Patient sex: M
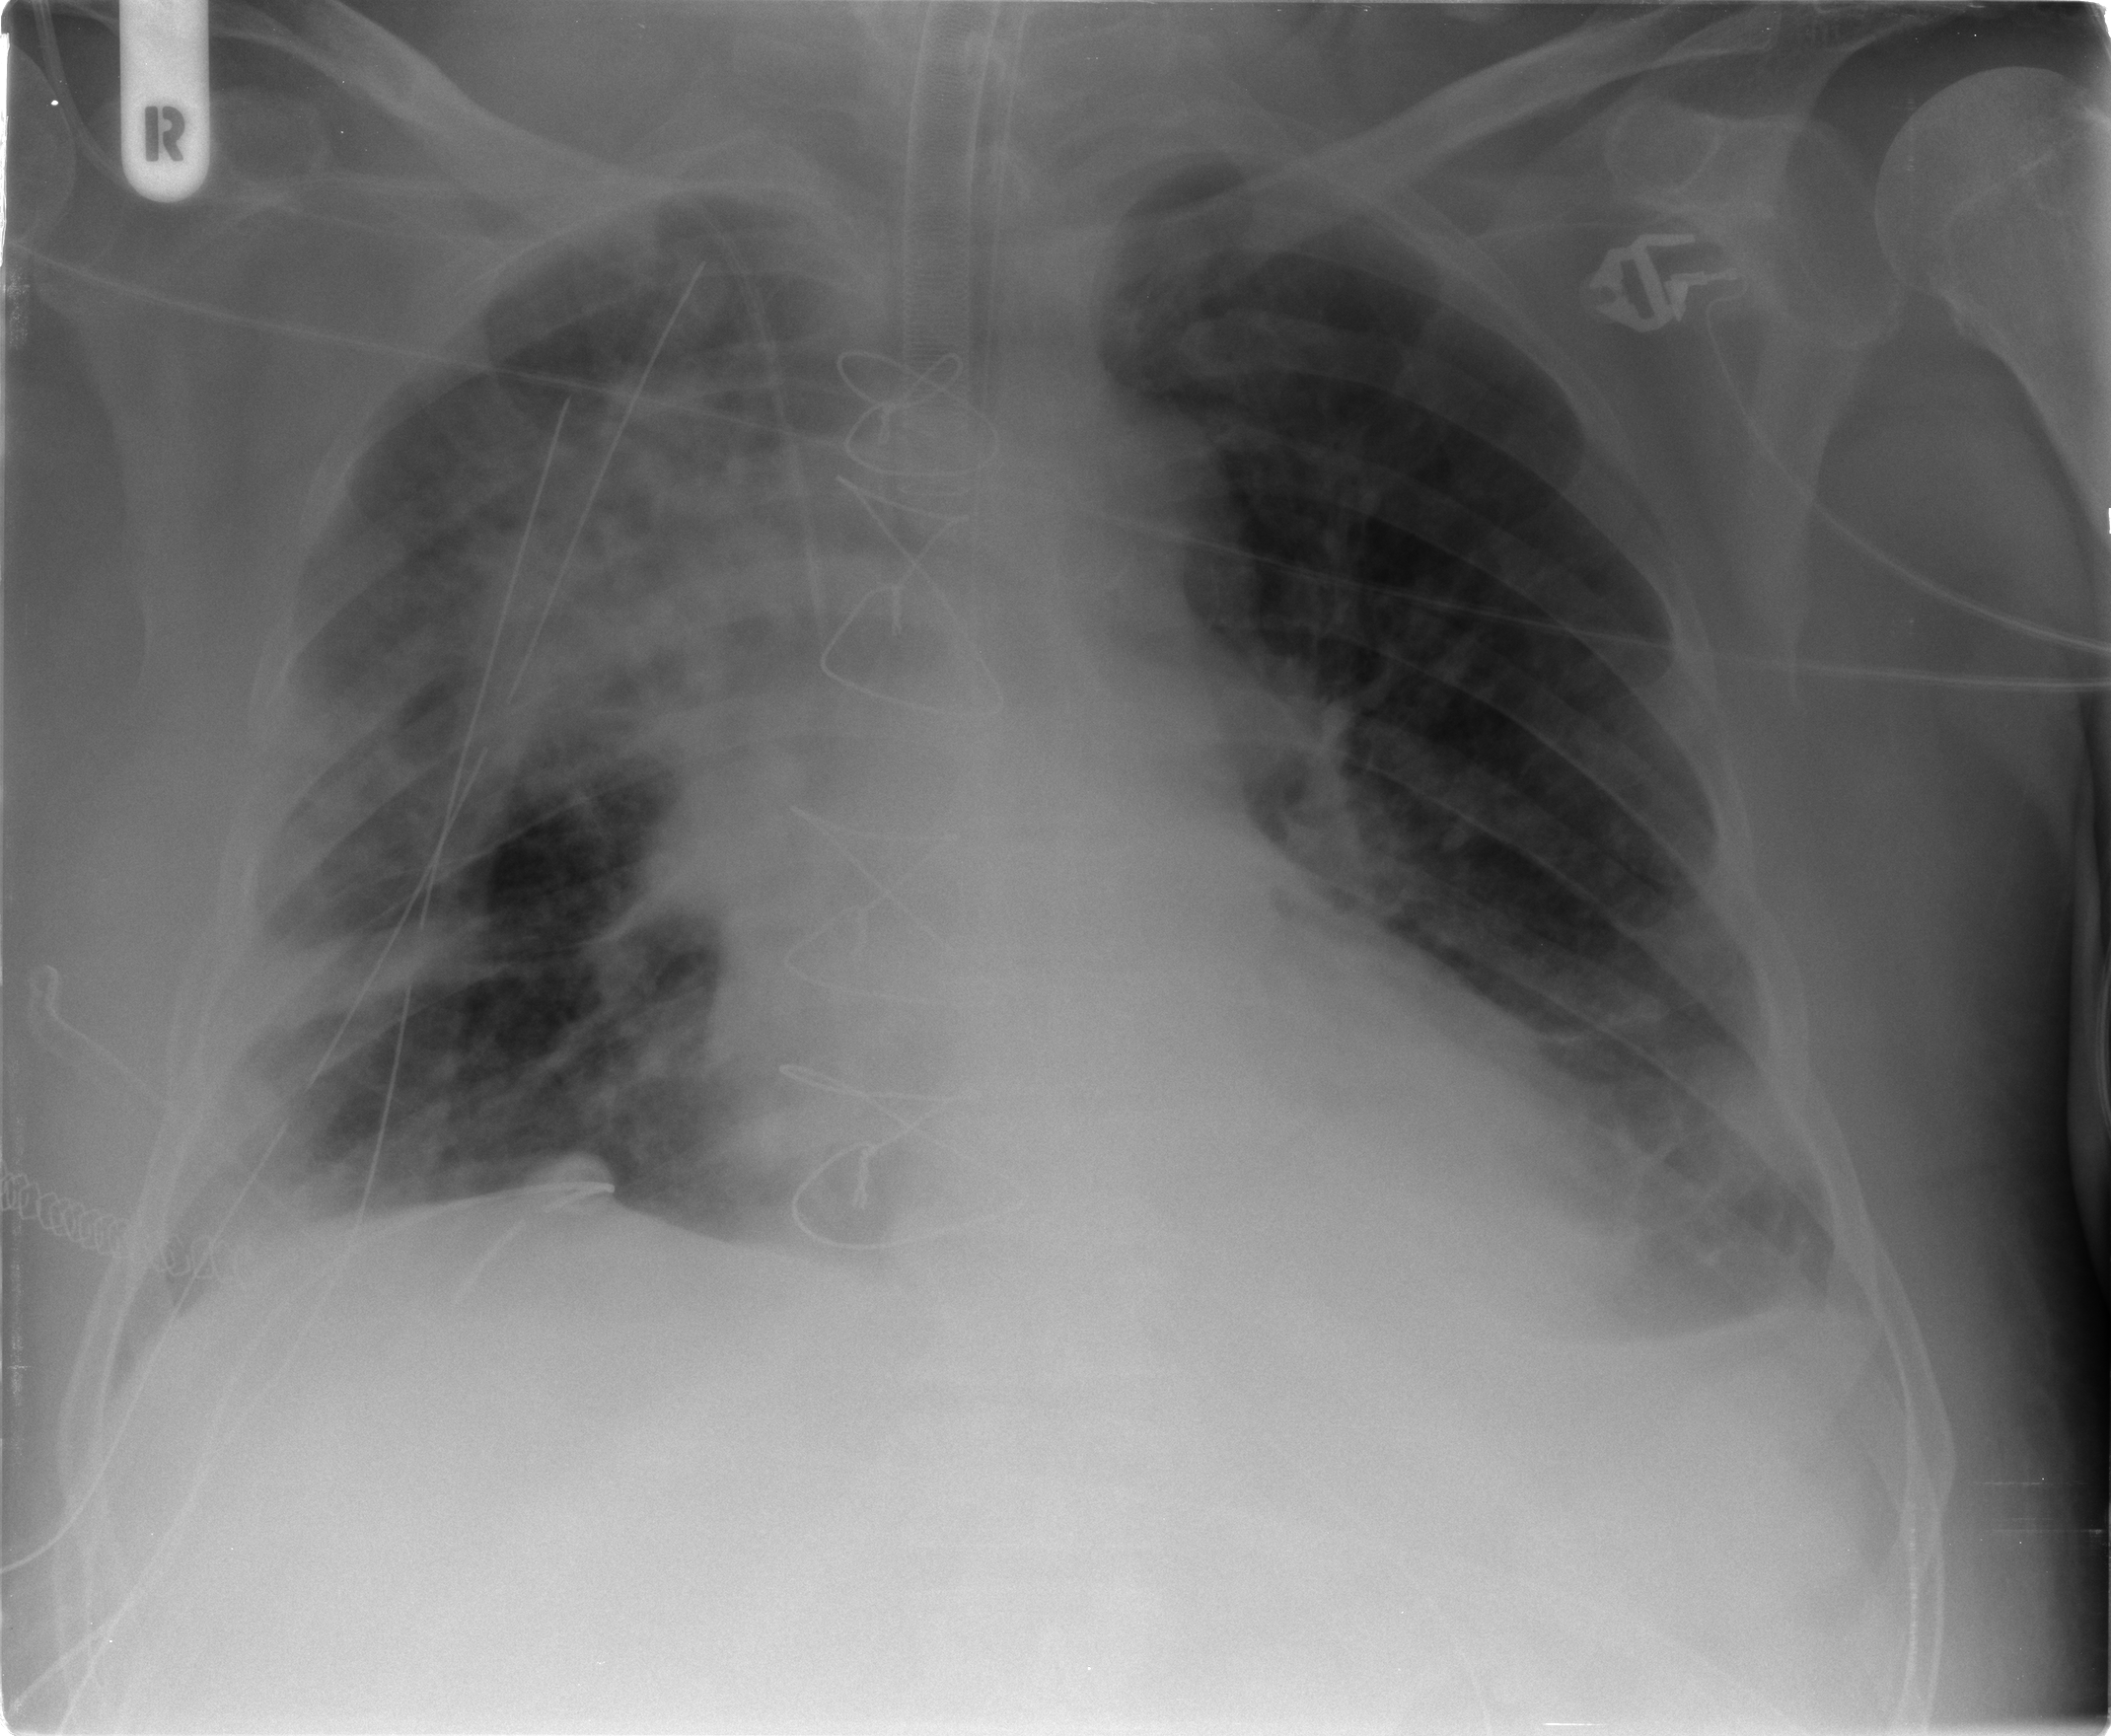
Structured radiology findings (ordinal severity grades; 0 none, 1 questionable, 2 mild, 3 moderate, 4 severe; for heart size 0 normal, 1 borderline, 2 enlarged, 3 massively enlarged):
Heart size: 2
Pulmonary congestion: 2
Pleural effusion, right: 1
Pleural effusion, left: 2
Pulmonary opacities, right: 3
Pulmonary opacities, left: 2
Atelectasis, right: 3
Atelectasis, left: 2